Field crop: maize
Growth stage: 2
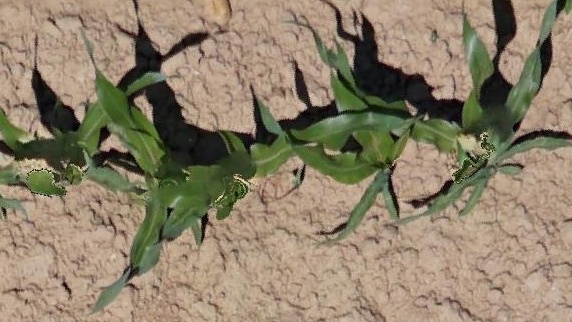
Species: maize